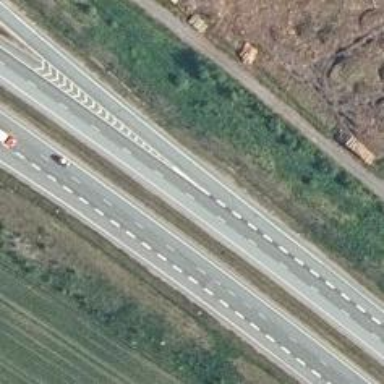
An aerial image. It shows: Asphalt motorway.